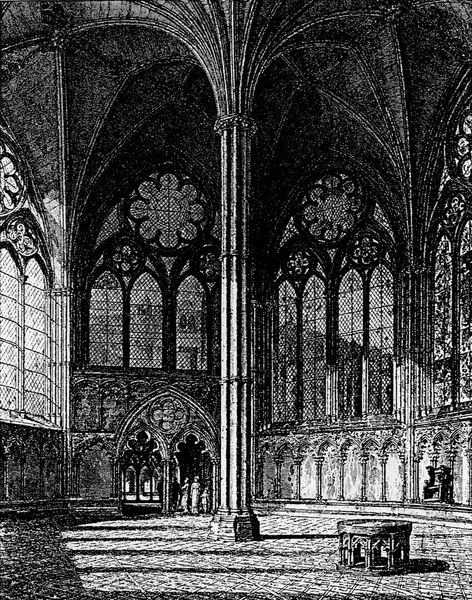
Titel: Kathedrale Salisbury/Wiltshire
Standort: Salisbury (EU - GB)
Schlagwörter: schatten, menschen, fenster, glas, licht, pfeiler, stuhl, säule, zeichnung, rose, architektur, sockel, kirche, innen, personen, gotik, kreis, rund, sitz, bogen, leer, schattierung, besucher, thron, tor, bögen, wände, eingang, nische, tusche, gewölbe, glaube, religion, torbogen, dom, kohle, rippen, druck, radierung, schwarzweiß, bleistift, kunst, altar, kathedrale, kapitell, portal, kreuzrippengewölbe, glasfenster, rosette, spitzbogen, sakral, maßwerk, taufbecken, vierblatt, taufstein, kunt